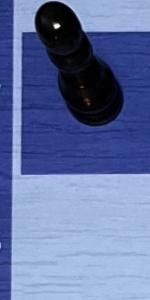
Label: Empty